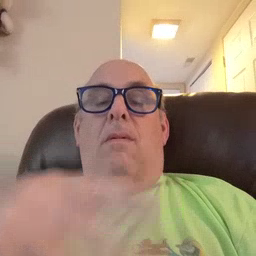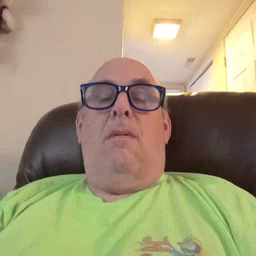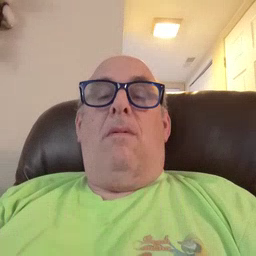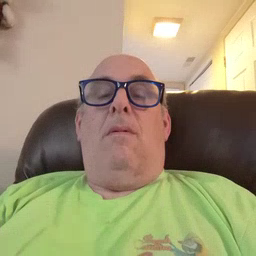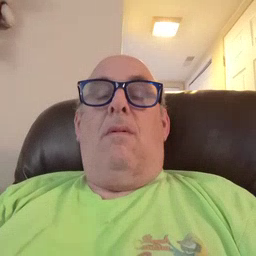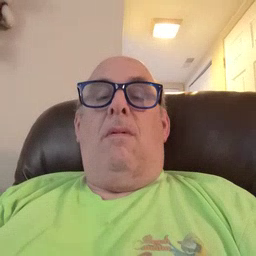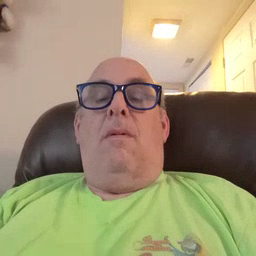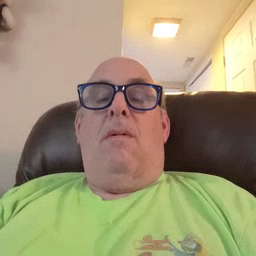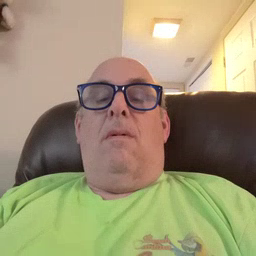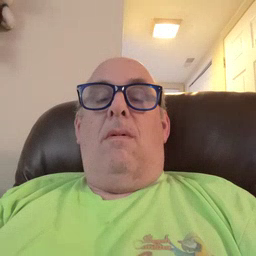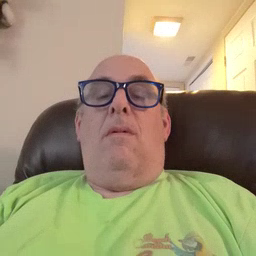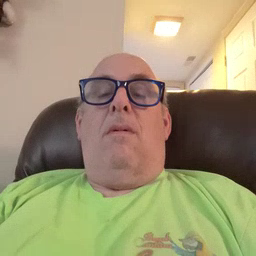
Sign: cut